Interaction volume radius: 5 \u00c5
Interaction volume height: 25 \u00c5
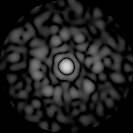
Disorder parameter: 0.8451